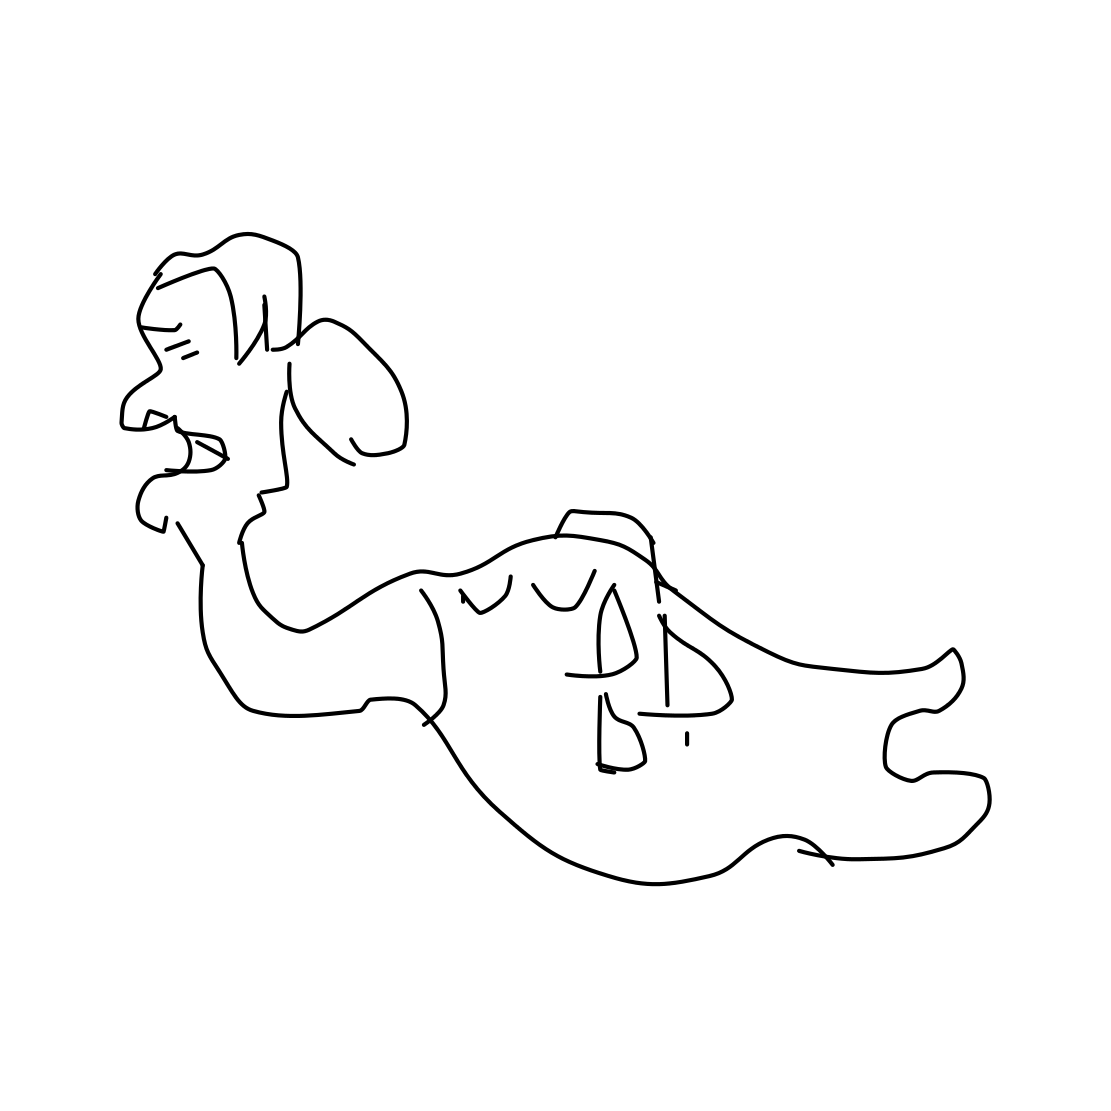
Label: mermaid